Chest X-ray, PA view. Patient: 59 years old, sex F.
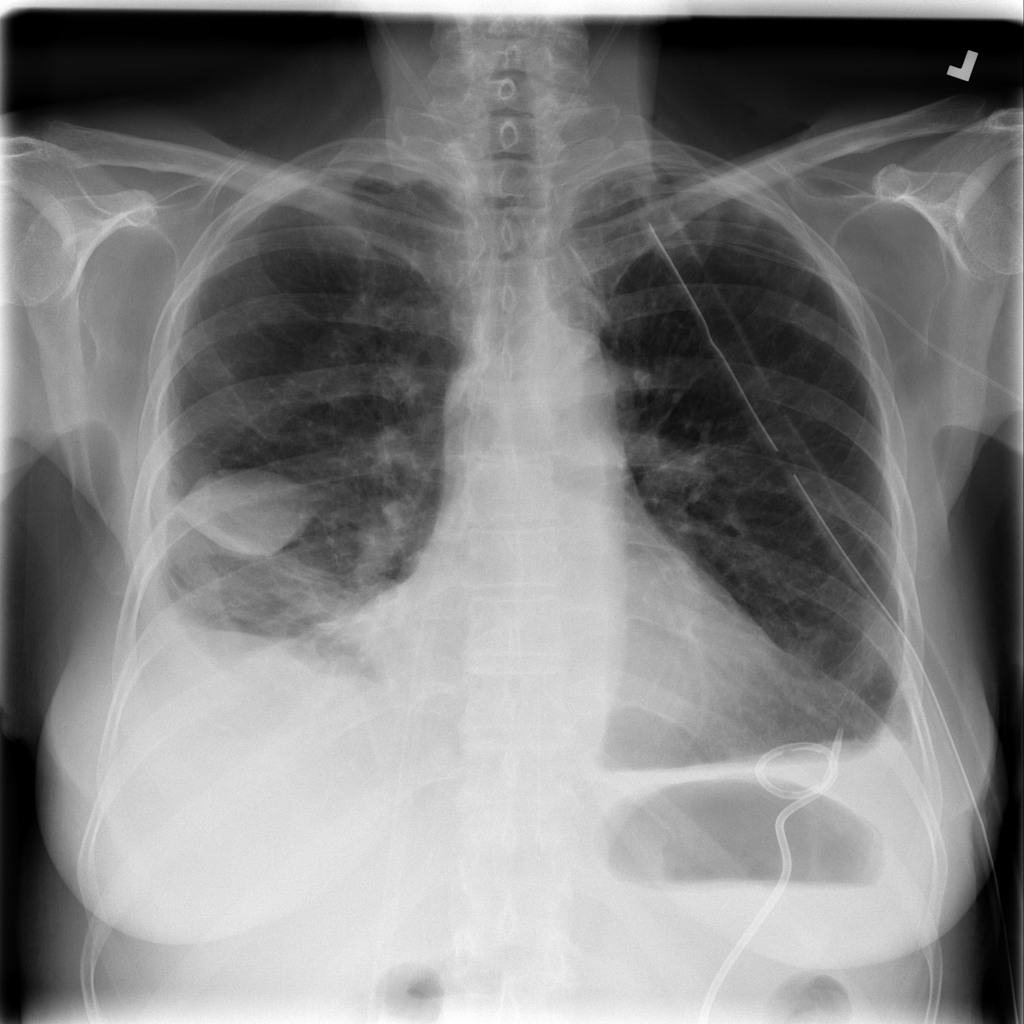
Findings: Effusion